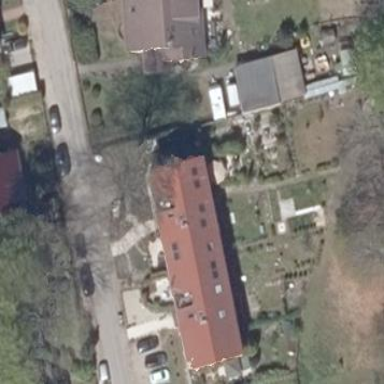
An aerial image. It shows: Gabled roof adorns the apartments building.